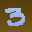
Label: 3